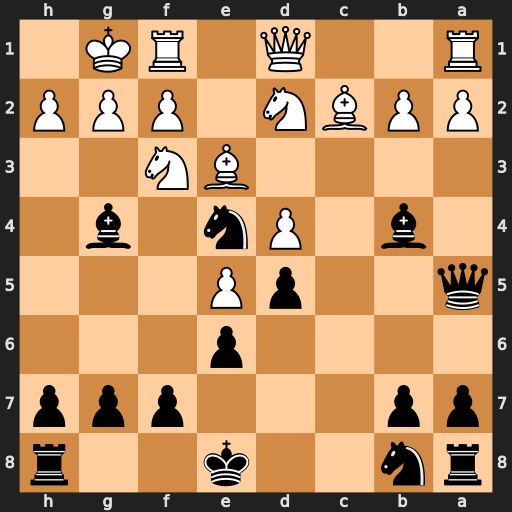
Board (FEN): rn2k2r/pp3ppp/4p3/q2pP3/1b1Pn1b1/4BN2/PPBN1PPP/R2Q1RK1
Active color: b
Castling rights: kq
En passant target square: -
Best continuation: Nxd2 Bxd2 Bxf3